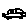
Label: car